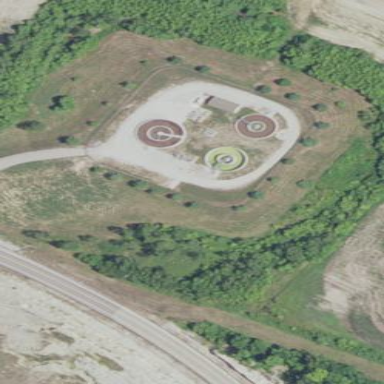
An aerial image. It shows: View of wastewater plant.